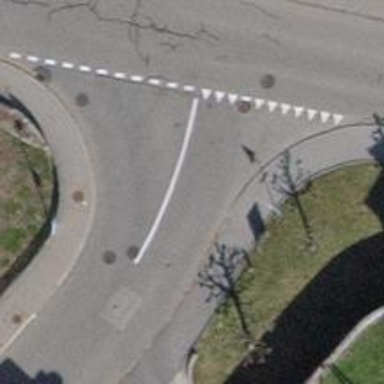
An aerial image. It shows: Unmarked crossing on asphalt footway.